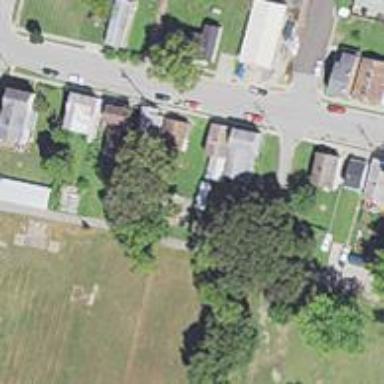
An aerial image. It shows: Alley classified as service road.